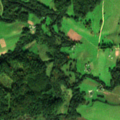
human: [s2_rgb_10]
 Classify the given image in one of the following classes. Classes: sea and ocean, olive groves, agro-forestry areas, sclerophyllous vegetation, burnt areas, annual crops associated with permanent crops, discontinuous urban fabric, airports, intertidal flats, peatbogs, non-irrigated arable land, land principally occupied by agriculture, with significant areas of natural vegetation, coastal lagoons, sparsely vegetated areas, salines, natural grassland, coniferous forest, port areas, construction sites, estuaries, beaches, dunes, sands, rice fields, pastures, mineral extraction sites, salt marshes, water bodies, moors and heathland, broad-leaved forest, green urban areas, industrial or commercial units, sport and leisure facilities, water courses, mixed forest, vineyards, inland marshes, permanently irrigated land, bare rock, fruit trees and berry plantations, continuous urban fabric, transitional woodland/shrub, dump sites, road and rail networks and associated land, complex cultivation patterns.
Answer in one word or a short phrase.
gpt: non-irrigated arable land, pastures, complex cultivation patterns, broad-leaved forest, transitional woodland/shrub